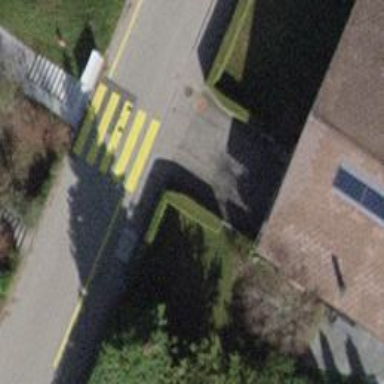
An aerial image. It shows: Kerb serving as barrier.